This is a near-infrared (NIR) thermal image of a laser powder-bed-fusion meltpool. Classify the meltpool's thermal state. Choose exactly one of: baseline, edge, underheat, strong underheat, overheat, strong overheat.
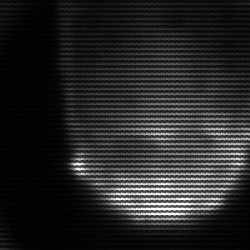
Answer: edge